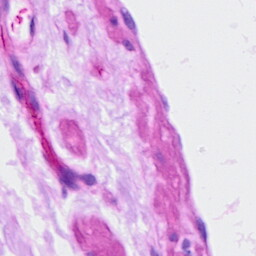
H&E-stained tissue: Ovarian